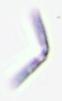
Label: Thalassionema